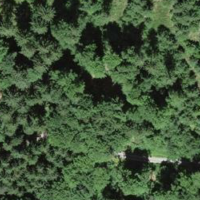
EUNIS habitat code: 44
Species observed at this site:
Prunella vulgaris
Galeopsis tetrahit